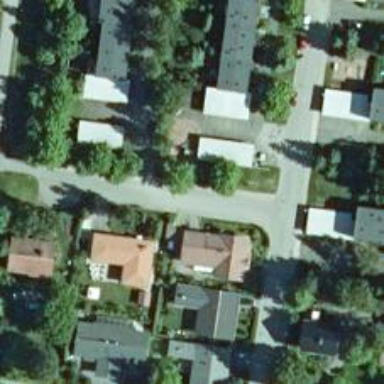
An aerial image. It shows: Residential road.